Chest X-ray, PA view. Patient: 42 years old, sex M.
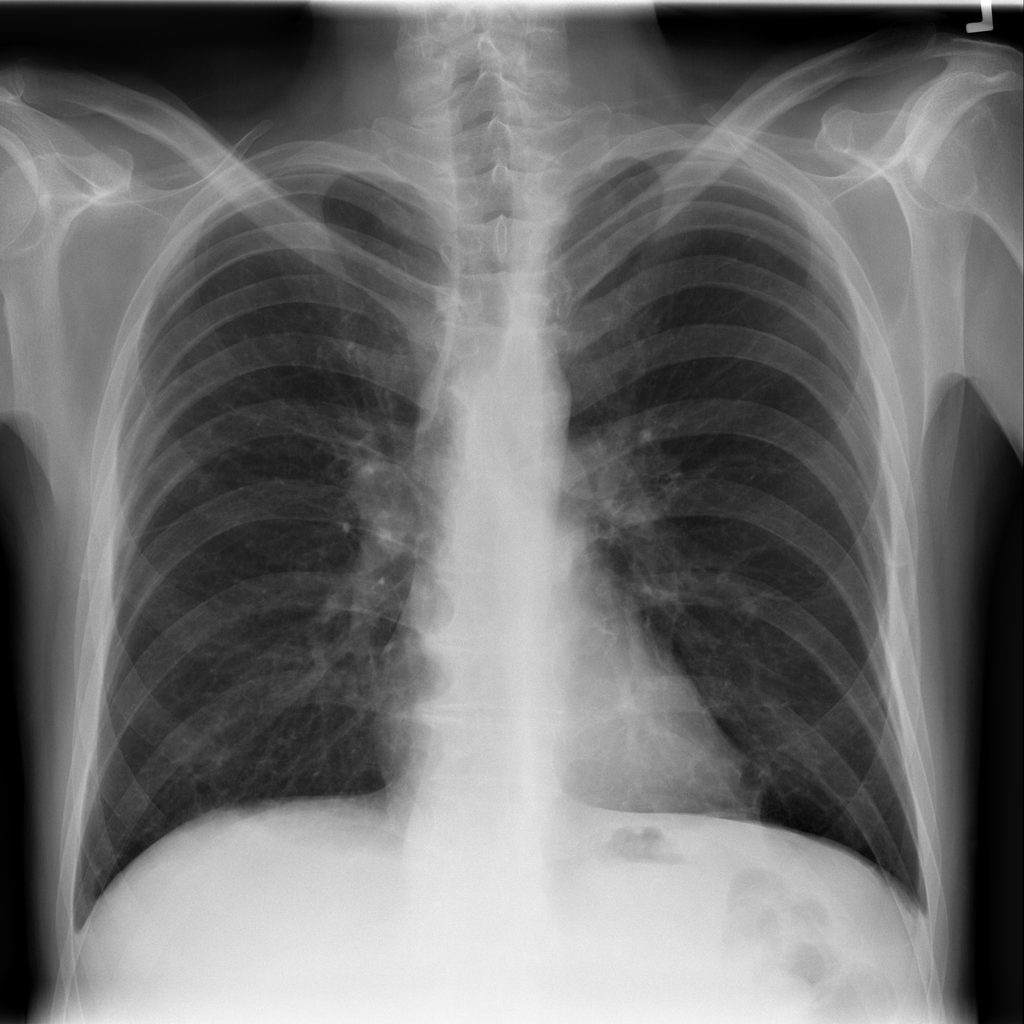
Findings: No Finding